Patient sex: F
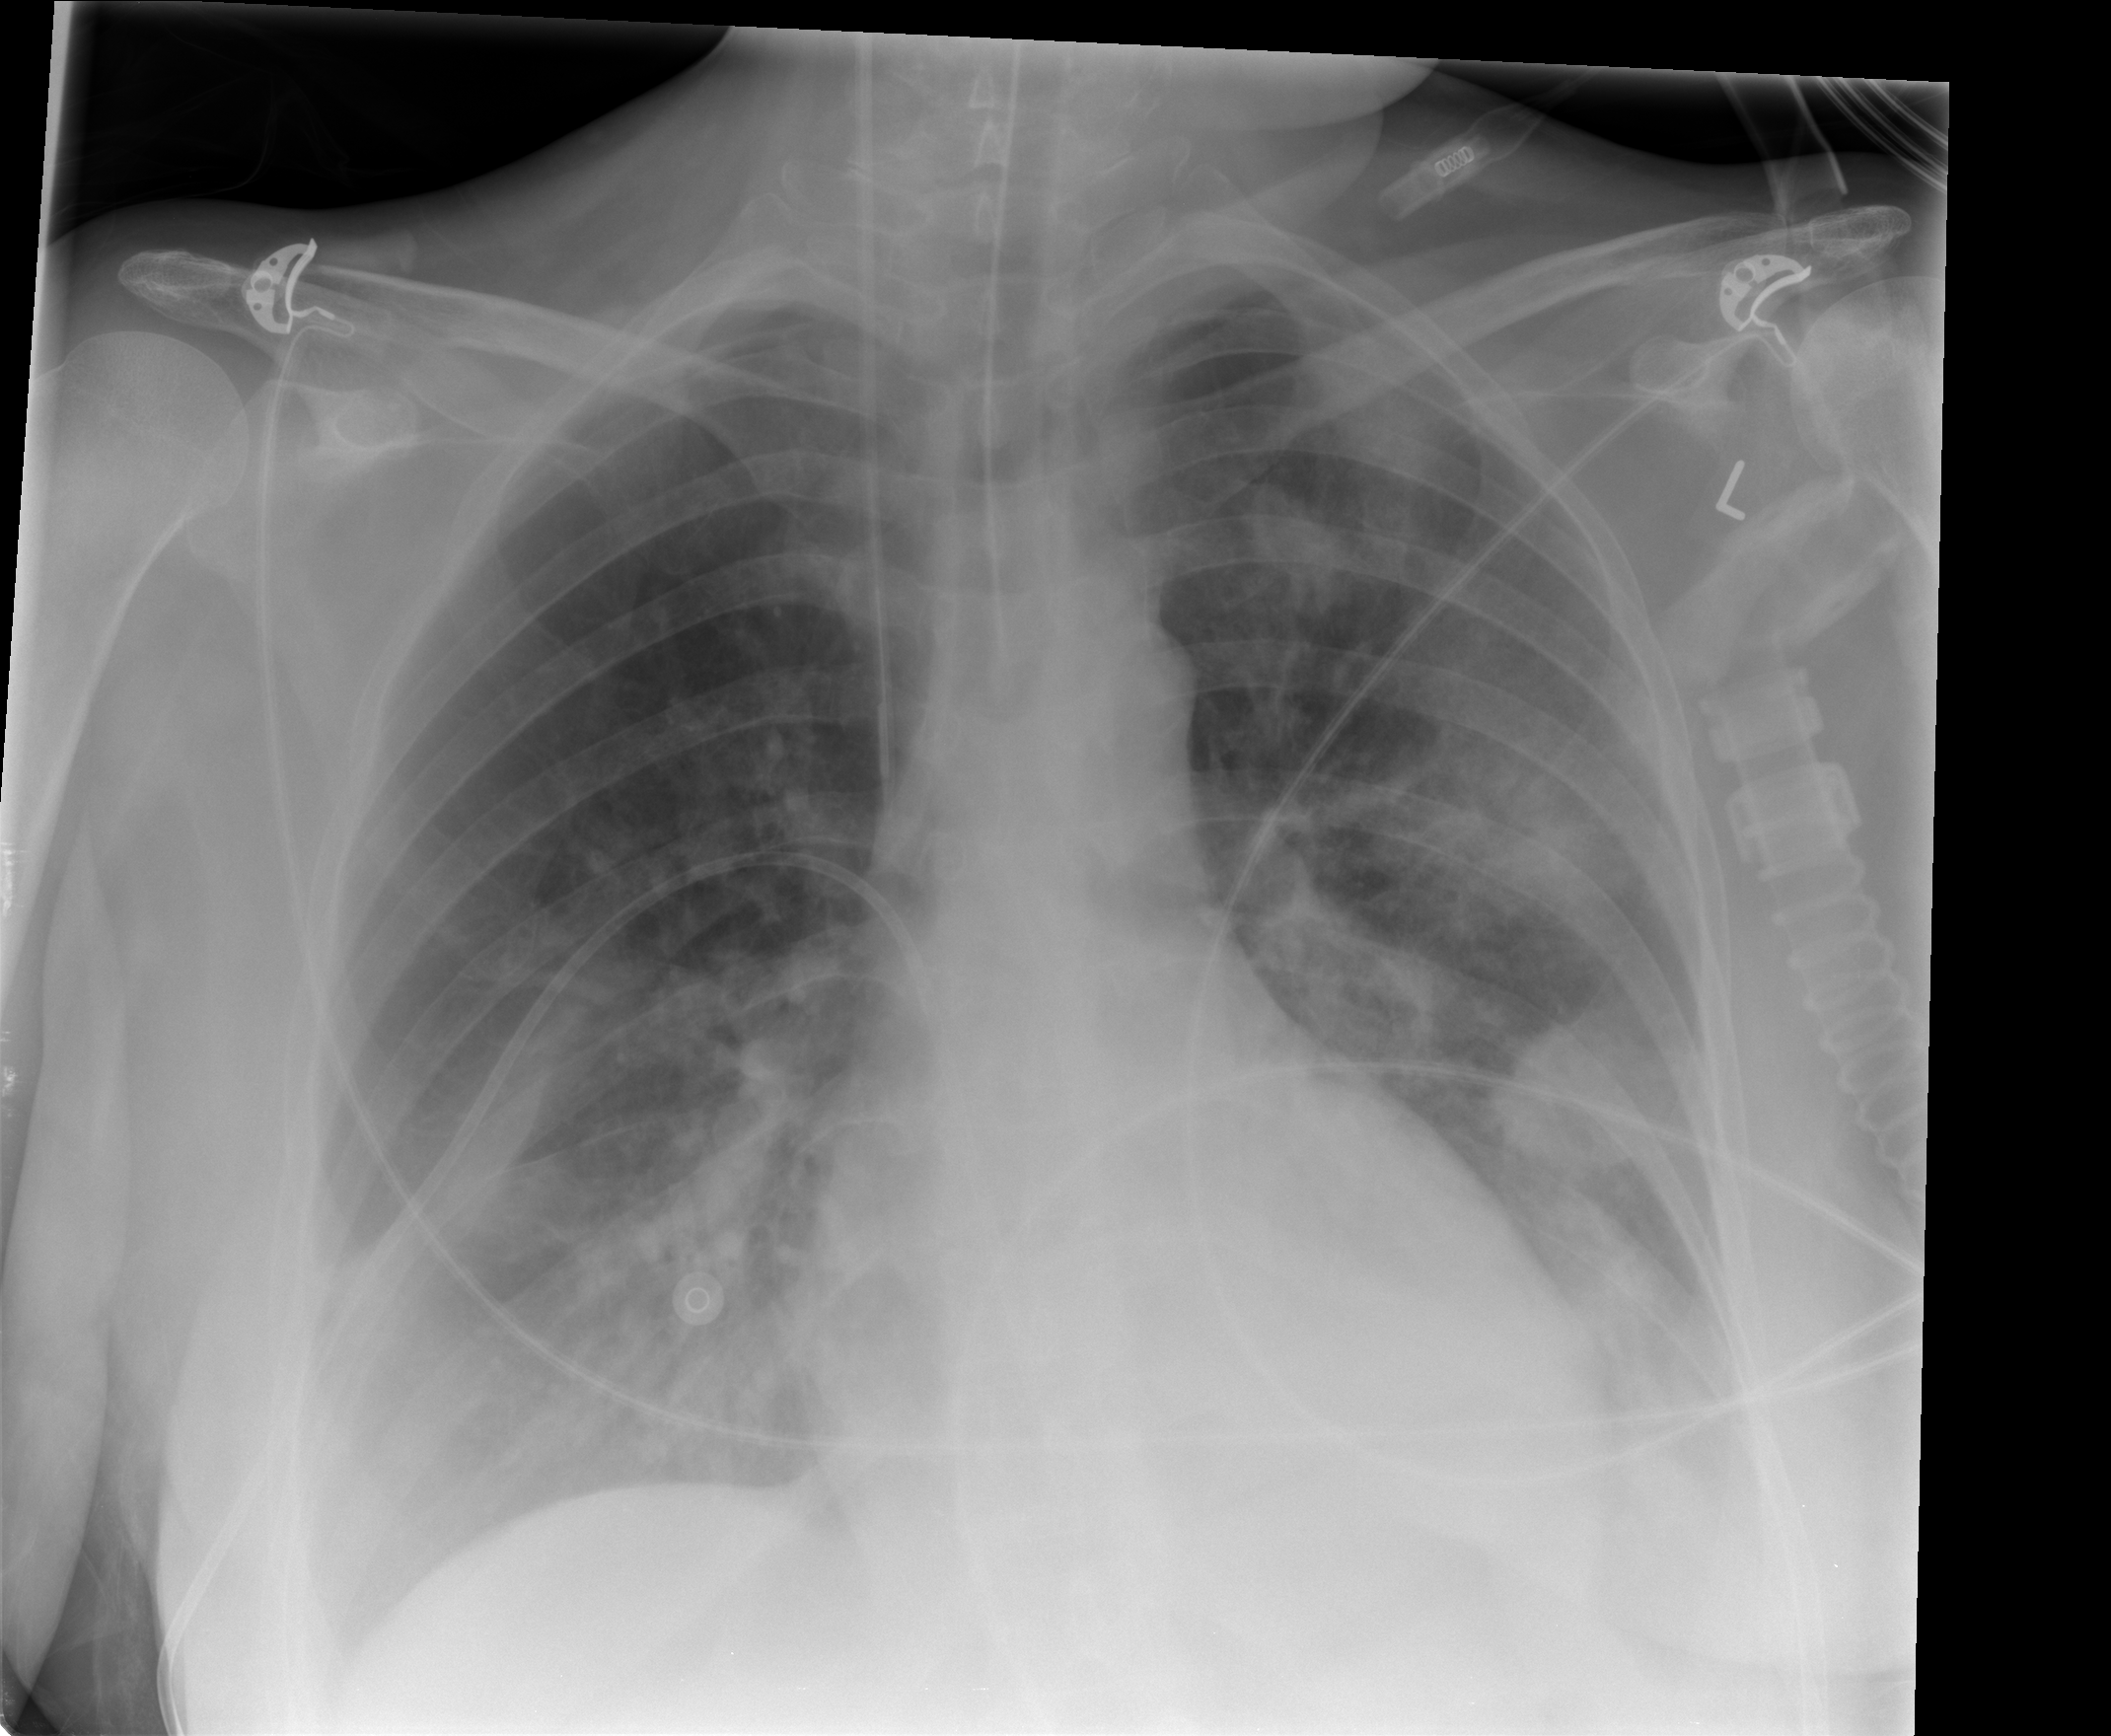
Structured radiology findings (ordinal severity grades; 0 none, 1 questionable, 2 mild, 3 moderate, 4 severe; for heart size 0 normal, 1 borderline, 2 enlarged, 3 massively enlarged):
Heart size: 1
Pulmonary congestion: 0
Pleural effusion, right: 1
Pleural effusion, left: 2
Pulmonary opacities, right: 0
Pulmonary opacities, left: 2
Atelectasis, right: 2
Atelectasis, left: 2